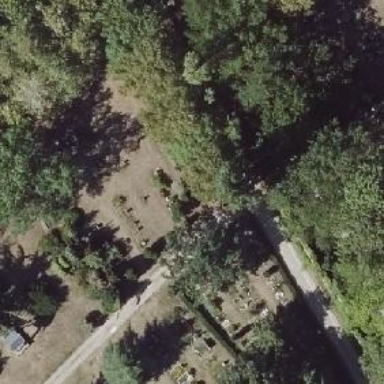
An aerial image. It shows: Graveyard.